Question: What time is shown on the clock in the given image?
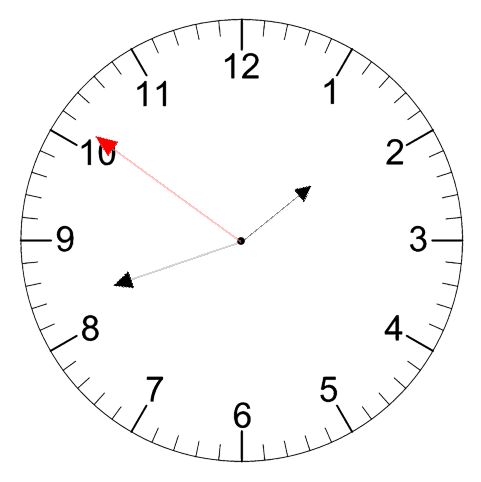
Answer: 01:41:51